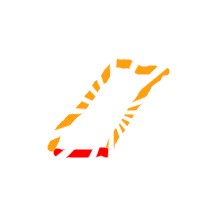
Shape: parallelogram